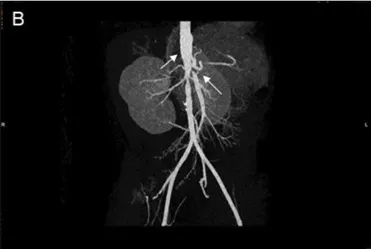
CT scan of coronary arteries and abdominal vessels. (B-D) The abdominal aortic wall is thickened and unevenly dilated, and the opening of the proximal bilateral renal artery, the celiac trunk and the superior mesenteric artery are narrowed. CT, computed tomography.
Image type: radiology (ct)